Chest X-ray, AP view. Patient: 68 years old, sex F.
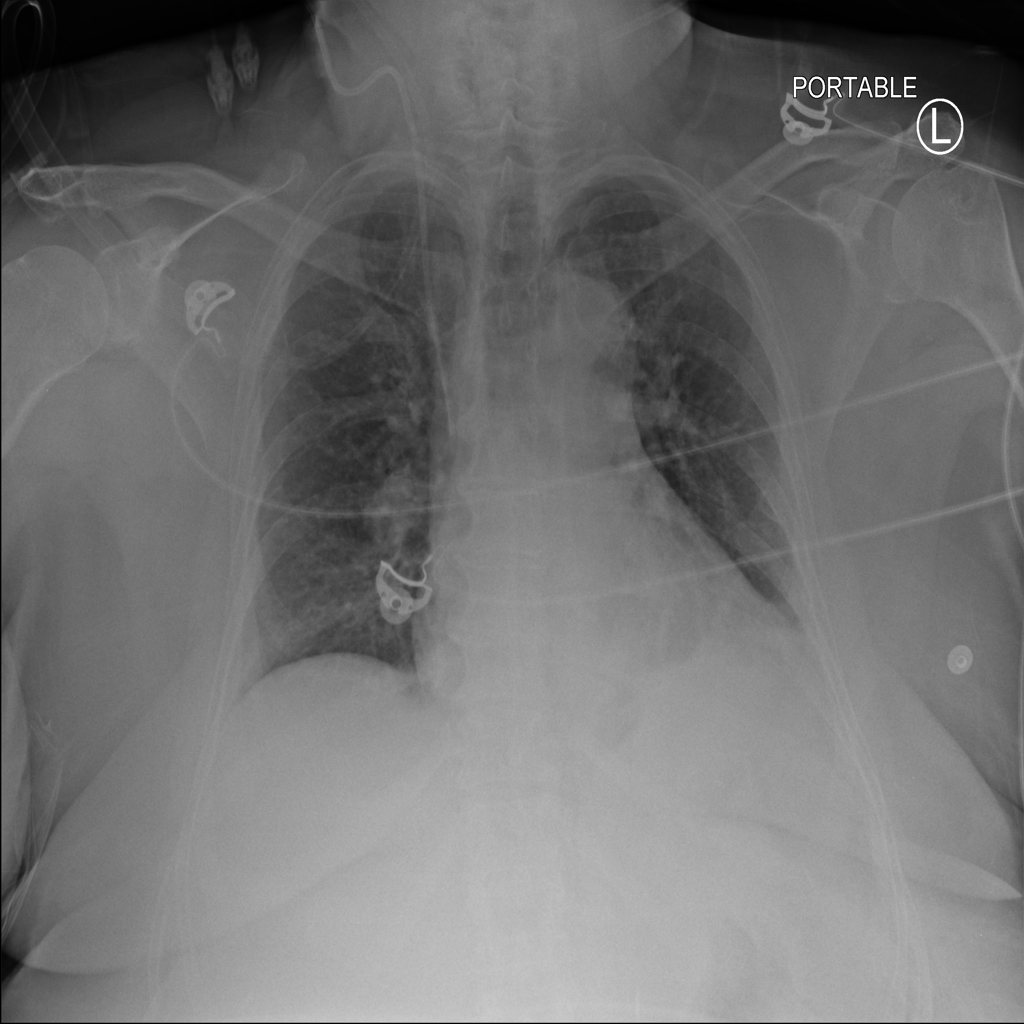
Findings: No Finding